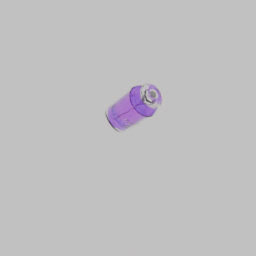
Label: tools